Question: I have the following script, which makes my normal curve too small:
'''
ggplot(exercise2d_df, aes(x=residuals_list)) +
geom_histogram(alpha=0.2, position="identity") +
stat_function(fun = dnorm, args = c(mean=mean(residuals_list), sd=sd(residuals_list)), size = 1, color = "red")
'''
My data is:
'''
residuals_list = c(0.183377698905335, 7.18337769890574, 1.18337769890566, 4.18337769890565, 5.18337769890565, 0.183377698905655, 3.18337769890566,-0.816622301094345, -2.81662230109434, 3.18337769890566, 8.18337769890566, 2.18337769890566, 4.18337769890565, 0.183377698905655, 5.18337769890565, -10.0541259982254, -9.05412599822537, -8.05412599822537, -5.05412599822537, -4.05412599822537, -3.05412599822537, -10.0541259982254, -6.05412599822537, -8.05412599822537, -7.05412599822537, -6.05412599822537, -7.05412599822537, -7.05412599822537, -5.05412599822537, -4.05412599822537, -3.05412599822537, -11.0541259982254, -9.05412599822537, -3.05412599822537, -1.05412599822537, -7.2916296953564, -8.2916296953564, -2.2916296953564, 0.708370304643597, -5.2916296953564, -3.2916296953564, -6.2916296953564, -2.2916296953564, 1.7083703046436, -5.2916296953564, -9.2916296953564, -5.2916296953564, -4.2916296953564, -4.2916296953564, -0.291629695356403, 1.18337769890566, -4.81662230109435, 0.183377698905655, 0.183377698905655, 0.183377698905655, 5.18337769890565, -0.816622301094345, -4.81662230109435, -3.81662230109434, -1.81662230109434, -0.816622301094345, 2.18337769890566, 3.18337769890566, 6.18337769890565, 8.18337769890566, 2.94587400177463, -3.05412599822537, 3.94587400177463, 4.94587400177463, 6.94587400177463, -0.0541259982253741, -0.0541259982253741, -0.0541259982253741, 0.945874001774626, 0.945874001774626, 0.945874001774626, 0.945874001774626, 3.94587400177463, 2.94587400177463, 0.945874001774626, 1.94587400177463, -3.05412599822537, 5.7083703046436, 4.7083703046436, 1.7083703046436, 11.7083703046436, 6.7083703046436, 7.7083703046436, 2.7083703046436, 3.7083703046436, 9.7083703046436, 8.7083703046436, 6.7083703046436, 6.7083703046436, -0.291629695356403, 5.7083703046436, 4.7083703046436, -1.2916296953564, 9.7083703046436, 8.7083703046436, 1.7083703046436, 2.7083703046436, 3.7083703046436)
'''
This code creates a graph like the following:

How do I stretch the normal curve so that it fits the histogram?
(Notice that this is not a question about how to superimpose a normal curve to a histogram in ggplot, even though that is what I am ultimately after, so this is not a duplicate.)
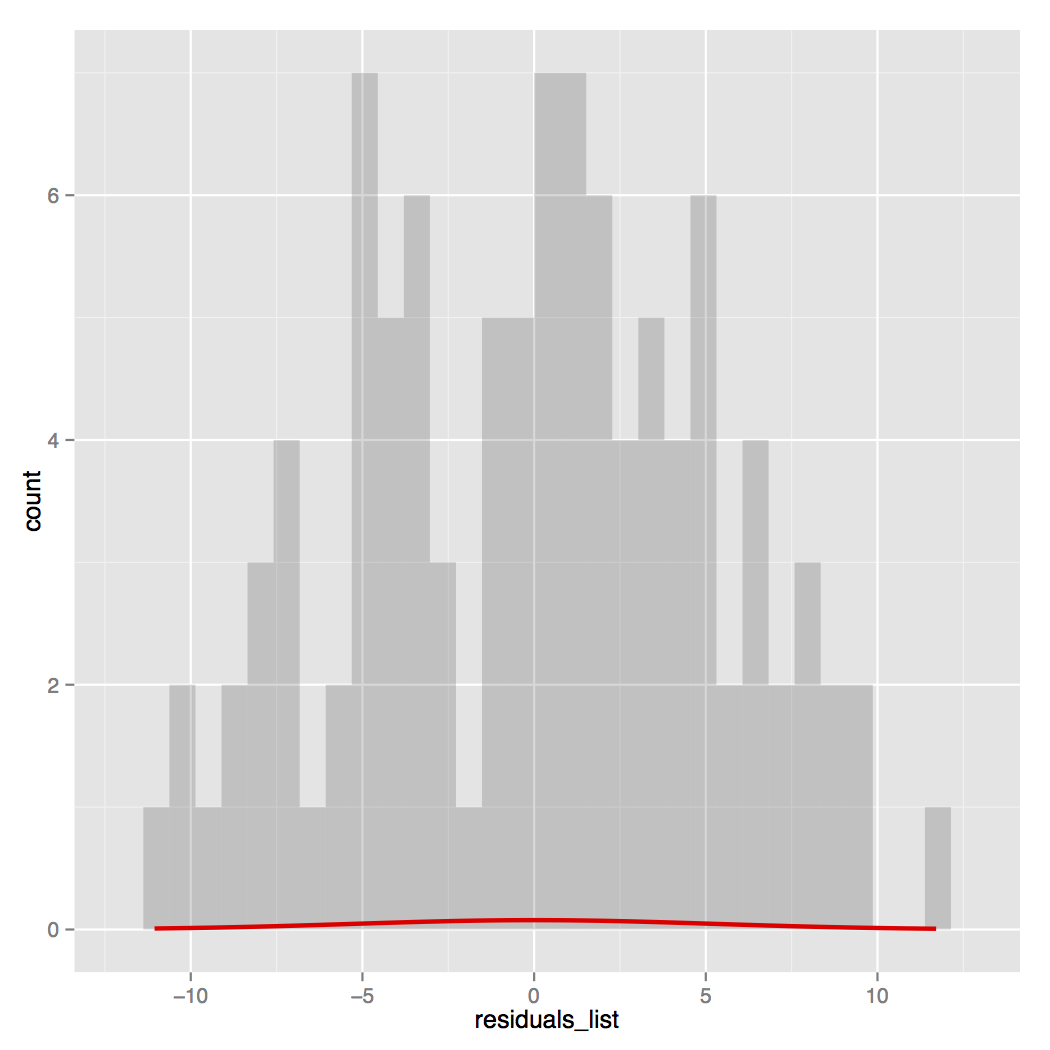
Answer: The current area under the normal curve is 1, the area of the histogram is the width of the bars times the number of points. So if you multiply the height of the normal curve by this value then it will have the same area. The following works (using the default binwidth calculation, it may be better/more direct to specify a binwidth):
'''
tmpfun <- function(x,mean,sd) {
diff(range(residuals_list))/30*length(residuals_list)*dnorm(x,mean,sd)
}
ggplot(exercise2d_df, aes(x=residuals_list)) +
geom_histogram(alpha=0.2, position="identity") +
stat_function(fun = tmpfun, args = c(mean=mean(residuals_list),
sd=sd(residuals_list)), size = 1, color = "red")
'''